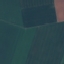
Label: AnnualCrop